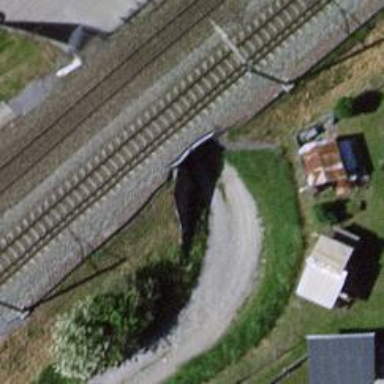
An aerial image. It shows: Single-track railway bridge with contact lines for electrification.